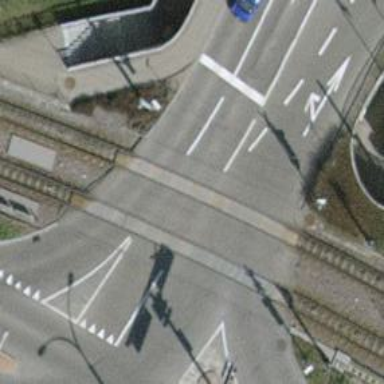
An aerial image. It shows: Railway level crossing.